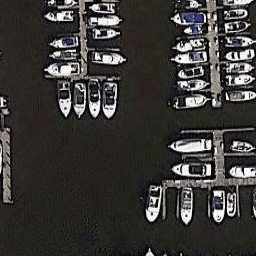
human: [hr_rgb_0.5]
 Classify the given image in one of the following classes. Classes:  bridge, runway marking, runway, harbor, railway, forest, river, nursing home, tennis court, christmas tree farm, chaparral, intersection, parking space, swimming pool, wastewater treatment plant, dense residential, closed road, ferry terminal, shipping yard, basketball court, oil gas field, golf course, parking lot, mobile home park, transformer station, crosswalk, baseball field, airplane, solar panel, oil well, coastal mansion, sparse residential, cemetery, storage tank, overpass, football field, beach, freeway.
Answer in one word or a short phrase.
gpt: harbor